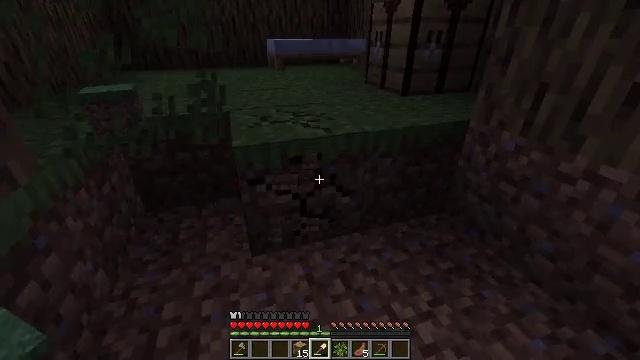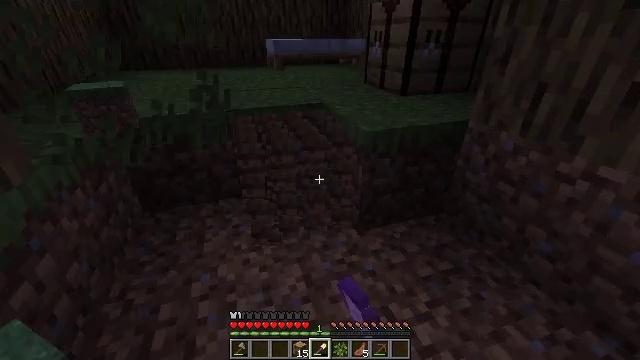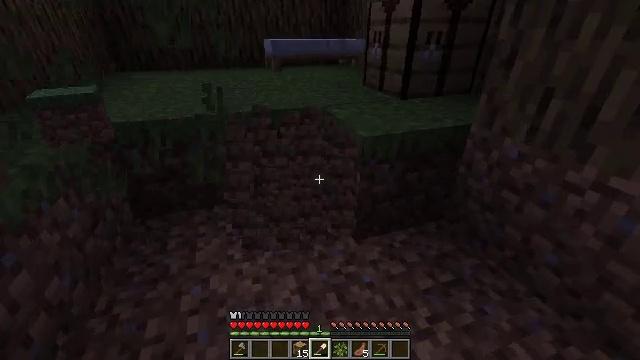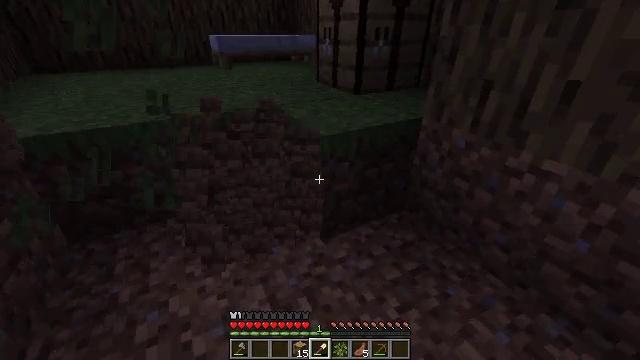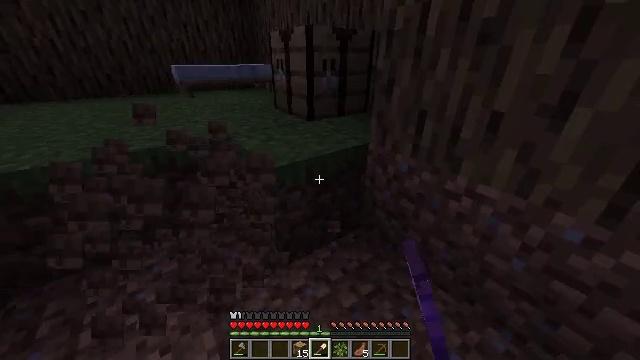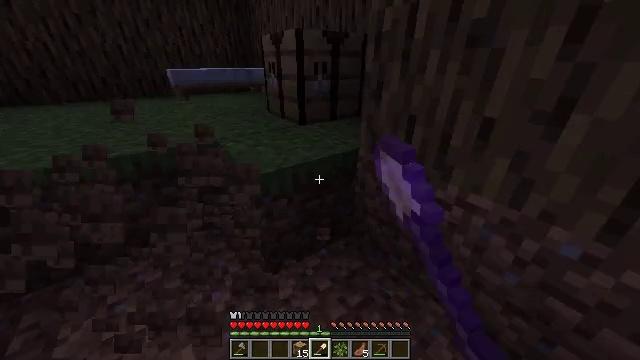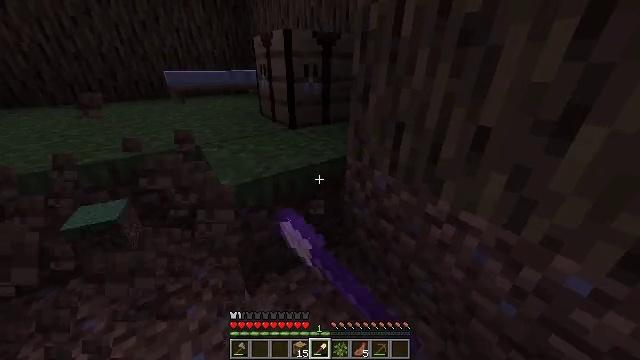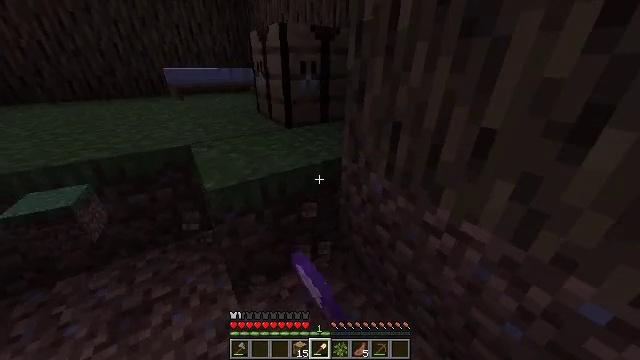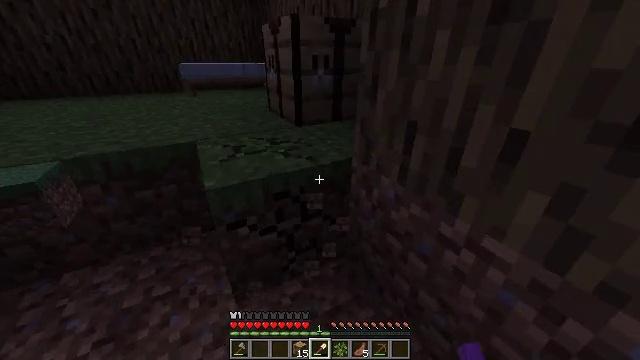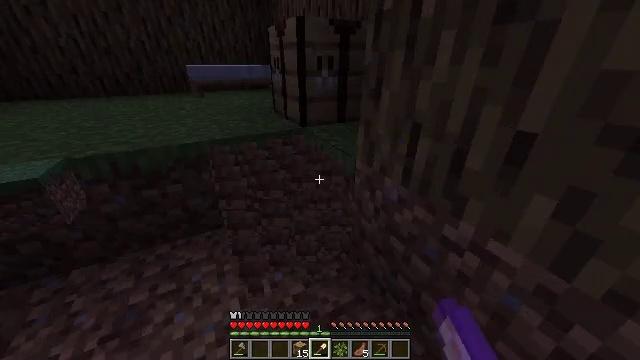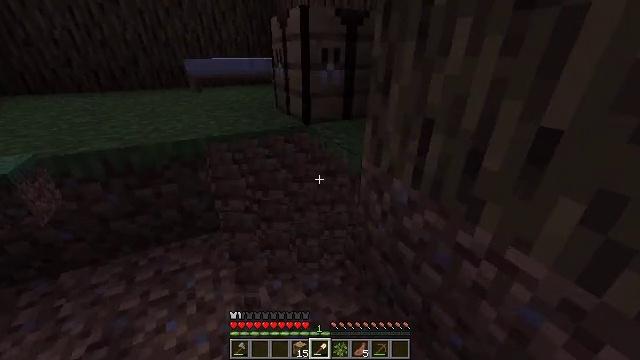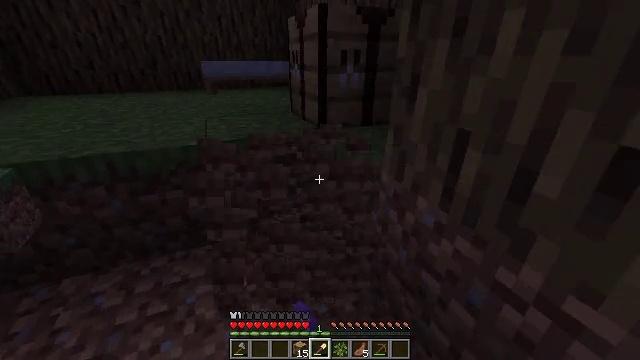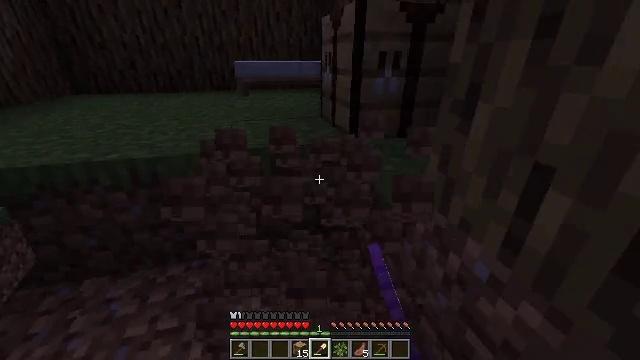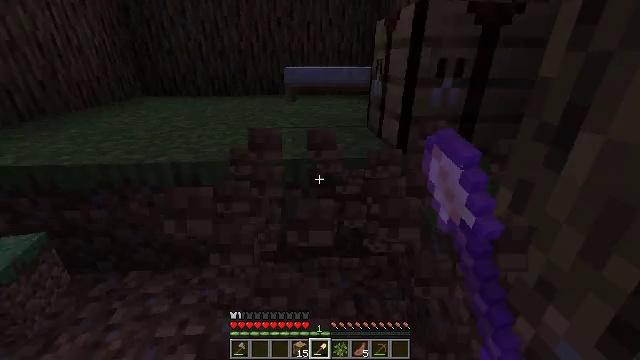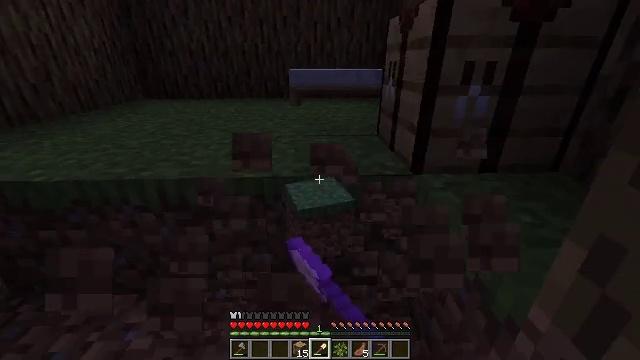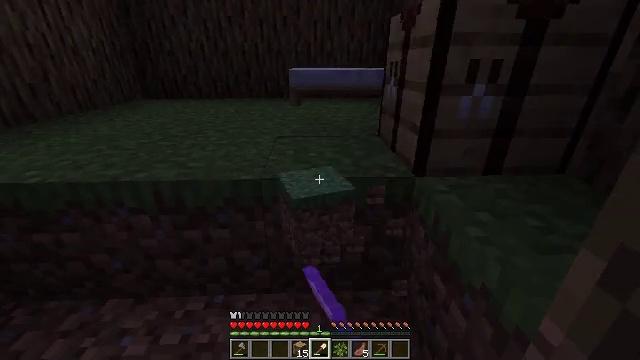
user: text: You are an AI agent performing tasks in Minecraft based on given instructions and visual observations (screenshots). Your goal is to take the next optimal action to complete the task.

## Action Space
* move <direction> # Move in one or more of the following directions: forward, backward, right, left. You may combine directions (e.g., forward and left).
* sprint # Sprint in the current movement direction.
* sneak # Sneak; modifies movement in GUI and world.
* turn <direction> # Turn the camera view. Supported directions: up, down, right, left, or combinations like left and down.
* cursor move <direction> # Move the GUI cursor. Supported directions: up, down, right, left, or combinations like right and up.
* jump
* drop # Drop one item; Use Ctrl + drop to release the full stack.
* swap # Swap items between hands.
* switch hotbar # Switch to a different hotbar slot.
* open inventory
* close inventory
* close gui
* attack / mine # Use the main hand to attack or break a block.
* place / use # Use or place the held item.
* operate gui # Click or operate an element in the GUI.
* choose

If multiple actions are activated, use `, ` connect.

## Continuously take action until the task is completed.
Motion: motion action
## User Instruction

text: Dig up the grass block for dirt.
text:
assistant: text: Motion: attack / mine
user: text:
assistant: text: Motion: move forward, attack / mine
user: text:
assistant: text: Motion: move forward and move right, turn right, attack / mine
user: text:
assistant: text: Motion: move forward and move right, turn right and up, attack / mine
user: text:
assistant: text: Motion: move forward and move right, attack / mine
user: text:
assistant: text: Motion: turn left, attack / mine
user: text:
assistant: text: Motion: turn left, attack / mine
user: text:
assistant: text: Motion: turn left, attack / mine
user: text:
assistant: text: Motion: turn left, attack / mine
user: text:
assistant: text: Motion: move forward, turn left, attack / mine
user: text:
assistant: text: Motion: move forward, turn left and up, attack / mine
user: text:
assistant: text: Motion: move forward, turn left, attack / mine
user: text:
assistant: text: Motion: move forward, turn left and up, attack / mine
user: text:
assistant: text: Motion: turn left, attack / mine
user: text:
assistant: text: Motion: attack / mine
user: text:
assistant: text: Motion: attack / mine
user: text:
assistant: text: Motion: attack / mine
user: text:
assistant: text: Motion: attack / mine
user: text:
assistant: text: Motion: turn left, attack / mine
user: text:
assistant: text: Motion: move left, turn left, attack / mine
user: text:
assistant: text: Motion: move left, turn left and down, attack / mine
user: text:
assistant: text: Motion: attack / mine
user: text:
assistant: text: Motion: attack / mine
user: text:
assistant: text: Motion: attack / mine
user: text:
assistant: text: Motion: move forward, attack / mine
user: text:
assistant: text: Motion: move forward, turn left, attack / mine
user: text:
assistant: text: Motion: move forward, turn left, attack / mine
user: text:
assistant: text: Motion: turn left, attack / mine
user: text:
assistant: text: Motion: turn left, attack / mine
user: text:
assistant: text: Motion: attack / mine